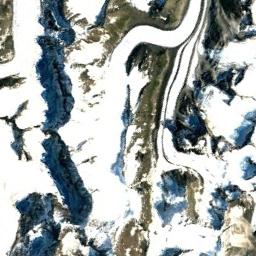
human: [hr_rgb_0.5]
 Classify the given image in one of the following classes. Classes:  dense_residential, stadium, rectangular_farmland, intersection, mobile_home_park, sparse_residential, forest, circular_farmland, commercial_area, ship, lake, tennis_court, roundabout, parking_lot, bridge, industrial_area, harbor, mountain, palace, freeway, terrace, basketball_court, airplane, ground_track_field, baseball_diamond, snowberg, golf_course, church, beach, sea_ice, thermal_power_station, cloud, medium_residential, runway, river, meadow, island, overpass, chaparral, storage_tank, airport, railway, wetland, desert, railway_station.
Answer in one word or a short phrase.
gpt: snowberg